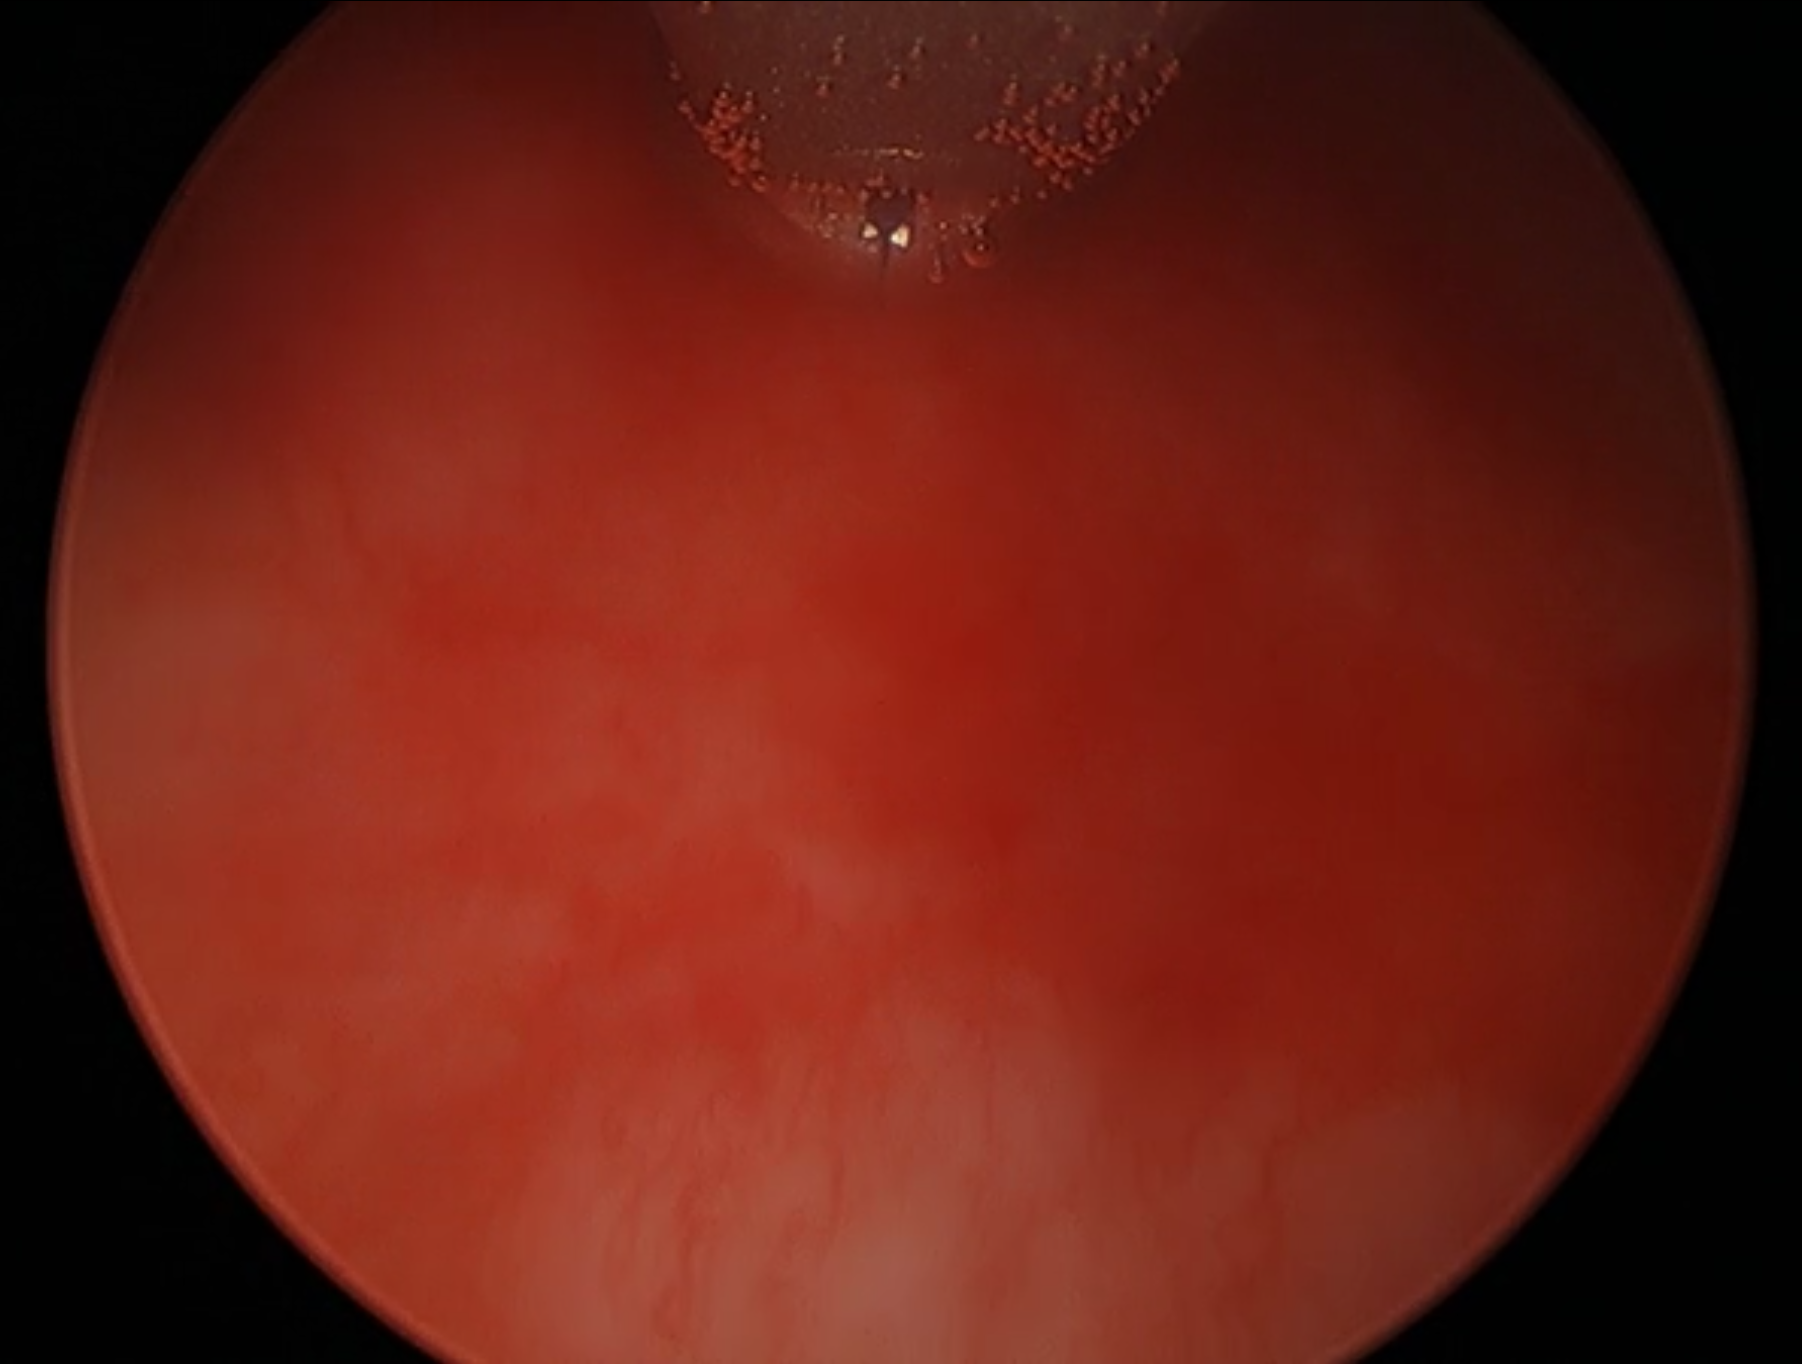
Modality: WLC
Class: Non-malignant
Subclass: Denuded
Lesion: L1
Morphology: Non-papillary
Bladder cancer association: No